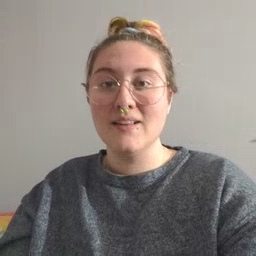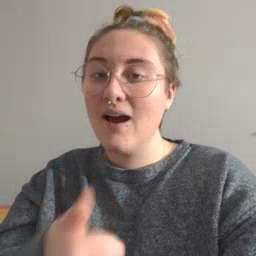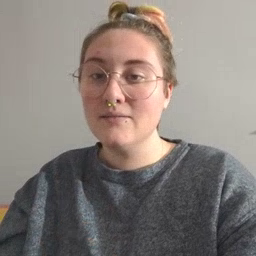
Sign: not